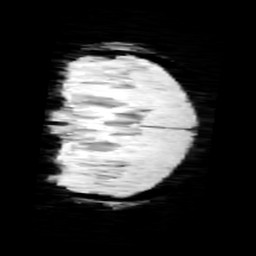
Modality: minIP
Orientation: coronal
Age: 12
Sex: female
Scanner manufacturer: siemens
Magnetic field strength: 3 T
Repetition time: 0.027 s
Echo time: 0.02 s